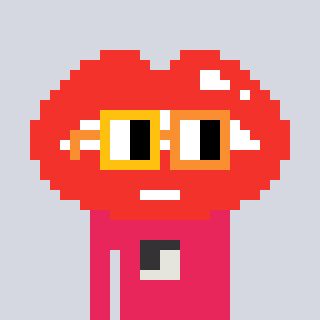
a pixel art character with square yellow and orange glasses, a lips-shaped head and a redpinkish-colored body on a cool background